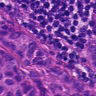
Metastatic tissue present: yes